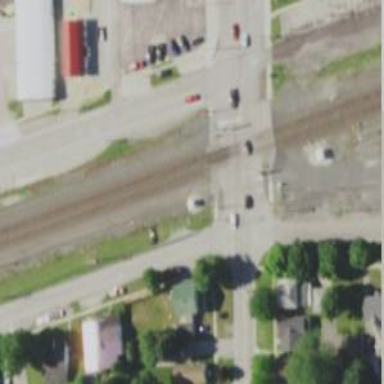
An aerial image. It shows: Level crossing with lights at the railway.